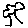
Label: tree